Question: I have subclassed an 'UITableViewController', which I am instantiating trough a segue.
It seems that the table view controller is correctly instantiated as 'viewDidLoad' and 'numberOfSectionsInTableView' are being called.
In fact, 'numberOfSectionsInTableView' is called even . When it is called first, it has a valid value for 'tableView', when it is called for the second time (right after the first call), 'tableView' is 'nil'.
'''
- (NSInteger)numberOfSectionsInTableView:(UITableView *)tableView {
return [super numberOfSectionsInTableView:tableView] + 1 ;
}
'''
I am using a static cell (in section 0, row 0) which I have set up in Interface Builder and I am adding a dynamic number of rows in the second section (section 1). That is why I have added 1 to '[super numberOfSectionsInTableView:tableView]'. There is no custom code in the parent's tableView class, everything is just set up in Interface Builder.
All seem to be set correctly:

When the execution of the code continues, the app crashes with the error message:
'Terminating app due to uncaught exception 'NSRangeException', reason: '*** -[__NSArrayI objectAtIndex:]: index 1 beyond bounds [0 .. 0]'
Do you have any idea on what could cause the error?
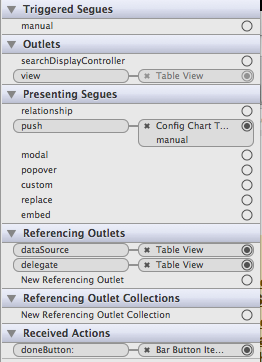
Answer: '''
- (NSInteger)numberOfSectionsInTableView:(UITableView *)tableView {
return [super numberOfSectionsInTableView:tableView] + 1 ;
}
'''
Basically means that every time 'numberOfSectionsInTableView' gets called the number of sections in the table will increase by 1. That being said, if you are only ever going to have two sections in the table, you'd be better off with 'return 2;'.
Now, on to your error. It's kind of hard to say considering I don't know the exact context or where the error occurred, but my first guess is that the crash happened in 'cellForRowAtIndexPath' because your datasource is either nil or and is an empty array.